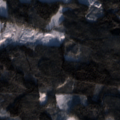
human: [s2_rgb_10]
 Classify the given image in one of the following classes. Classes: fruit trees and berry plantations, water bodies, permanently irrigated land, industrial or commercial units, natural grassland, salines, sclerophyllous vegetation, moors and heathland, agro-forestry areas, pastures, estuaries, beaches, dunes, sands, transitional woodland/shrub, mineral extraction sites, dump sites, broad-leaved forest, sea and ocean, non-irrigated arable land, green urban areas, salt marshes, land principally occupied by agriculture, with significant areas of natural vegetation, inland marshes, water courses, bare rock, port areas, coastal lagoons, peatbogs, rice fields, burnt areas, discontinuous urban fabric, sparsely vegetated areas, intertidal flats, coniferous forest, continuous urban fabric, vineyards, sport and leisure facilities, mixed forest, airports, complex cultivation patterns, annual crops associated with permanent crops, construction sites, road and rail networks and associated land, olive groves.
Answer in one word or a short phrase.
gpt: coniferous forest, mixed forest